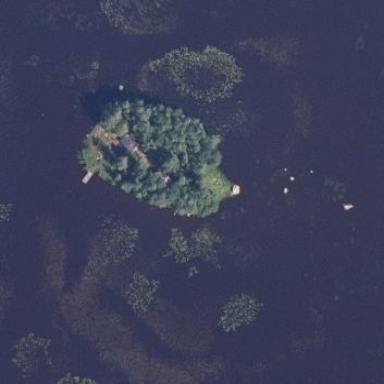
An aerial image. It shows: Islet surrounded by woodland.